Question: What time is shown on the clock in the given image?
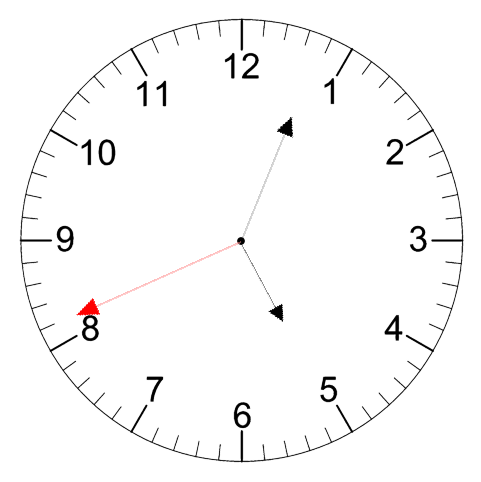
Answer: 05:03:41